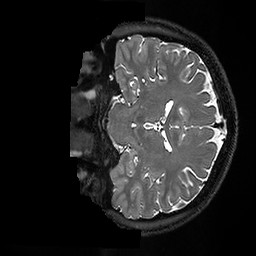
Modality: T2w
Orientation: coronal
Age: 26
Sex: male
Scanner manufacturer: ge
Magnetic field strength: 3 T
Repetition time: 3.202 s
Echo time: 0.05868 s